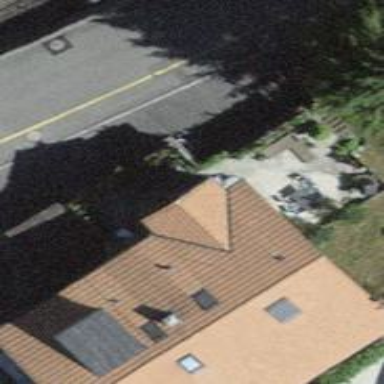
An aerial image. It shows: Residential building.